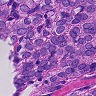
Metastatic tissue present: yes